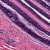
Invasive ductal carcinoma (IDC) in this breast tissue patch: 0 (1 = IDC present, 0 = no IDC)